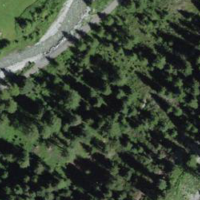
EUNIS habitat code: 43
Species observed at this site:
Cirsium heterophyllum